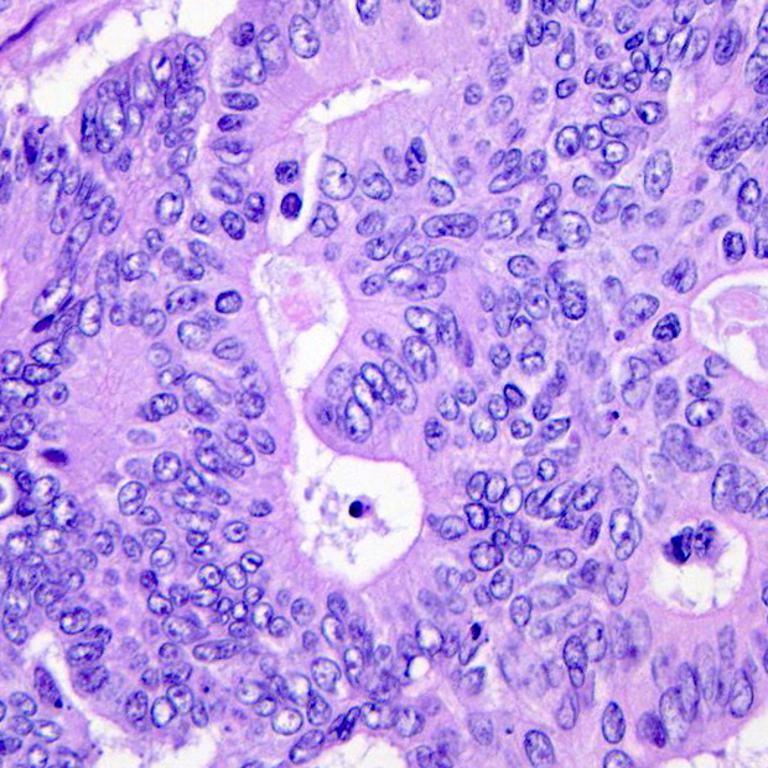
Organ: colon
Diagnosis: adenocarcinomas